Current action and preconditions to check: trajectory_clear

Your task: For each precondition in the list above, predict whether it will hold at this action.

Consider the current scene as observed from the mobile robot's camera, and analyze the predicted future states of all dynamic agents (e.g., people, animals, vehicles, or any moving entities) within the NEXT SECOND.

IMPORTANT: Only answer "very likely" if you are absolutely certain—based on strong, clear evidence—that a dynamic agent will violate the precondition in the predicted future state. Do NOT answer "very likely" for unlikely, ambiguous, or low-probability risks.

Ask yourself for each precondition: Is there a high probability, with clear and convincing evidence, that the predicted future states of any dynamic agent will interfere with the predicted future state of the currently executing action within the NEXT SECOND, causing that precondition to fail?

Assess the risk level based on these predictions. Use "likely" or "very likely" if motions create a clear risk of interference.

Use "neutral" or "improbable" if agents are nearby but their predicted paths are clearly diverging or non-conflicting.

Failure Risk Categories: "very improbable", "improbable", "neutral", "likely", "very likely"

Answer Format: Output ONLY the probability_of_failure value from these categories: "very improbable", "improbable", "neutral", "likely", "very likely"

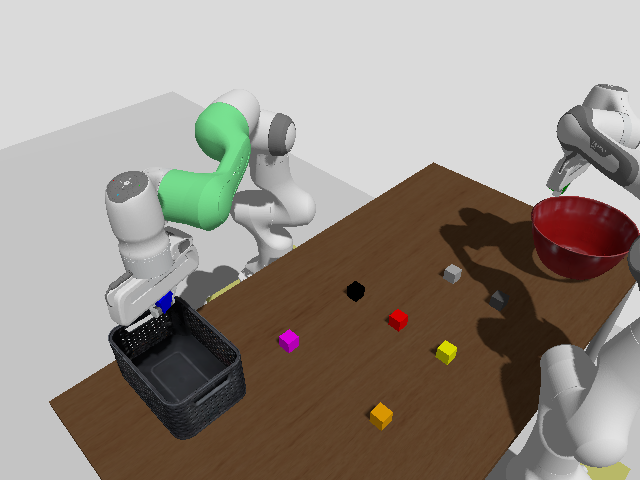

Answer: very improbable